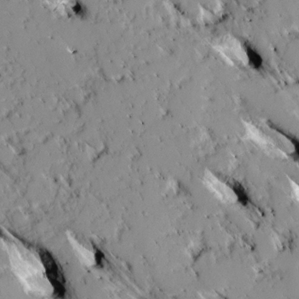
Label: non_frost